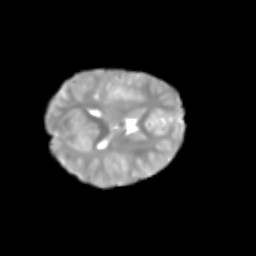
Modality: T2w
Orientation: axial
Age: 6
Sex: female
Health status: healthy